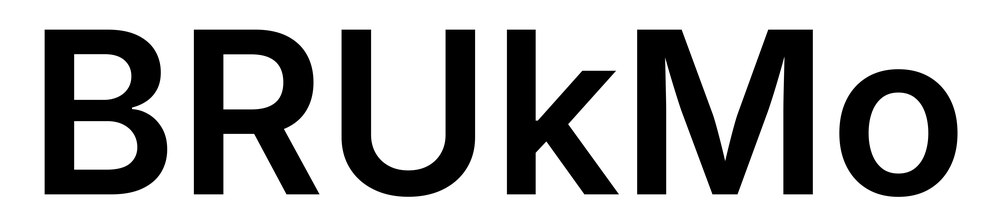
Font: Inter_SemiBold